Question: So I have the photograph below which is a screenshot I took of a JSON script I am trying to read from a URL. In the code section below, I managed to get the 'name' attribute and assign it to the 'name' NSString object, but when I try do the same for 'address' I get the following error:
'''
[__NSCFDictionary objectAtIndexedSubscript:]: unrecognized selector sent to instance 0x174260980
*** Terminating app due to uncaught exception 'NSInvalidArgumentException', reason: '-[__NSCFDictionary objectAtIndexedSubscript:]: unrecognized selector sent to instance 0x174260980'
'''
whats the difference between how I did it inside 'venues' than inside 'location'? I tried many different ways to do it, some including arrays, but nothing seems to work.

'''
NSURL *url = [NSURL URLWithString:urlString];
NSData *jsonData = [NSData dataWithContentsOfURL:url];
NSError *error = nil;
NSDictionary *dataDictionary = [NSJSONSerialization JSONObjectWithData:jsonData options:0 error:&error];
NSDictionary *responseDictionary = [dataDictionary objectForKey:@"response"];
NSDictionary *venueDictionary = [responseDictionary objectForKey:@"venues"];
for (NSDictionary *dict in venueDictionary) {
NSLog(@"%@", dict);
NSString *name = [dict objectForKey:@"name"];
NSDictionary *locationDictionary = [dict objectForKey:@"location"];
for (NSDictionary *locationDict in locationDictionary) {
NSString *address = [locationDict objectForKey:@"address"];
NSLog(@"%@", address);
}
}
'''
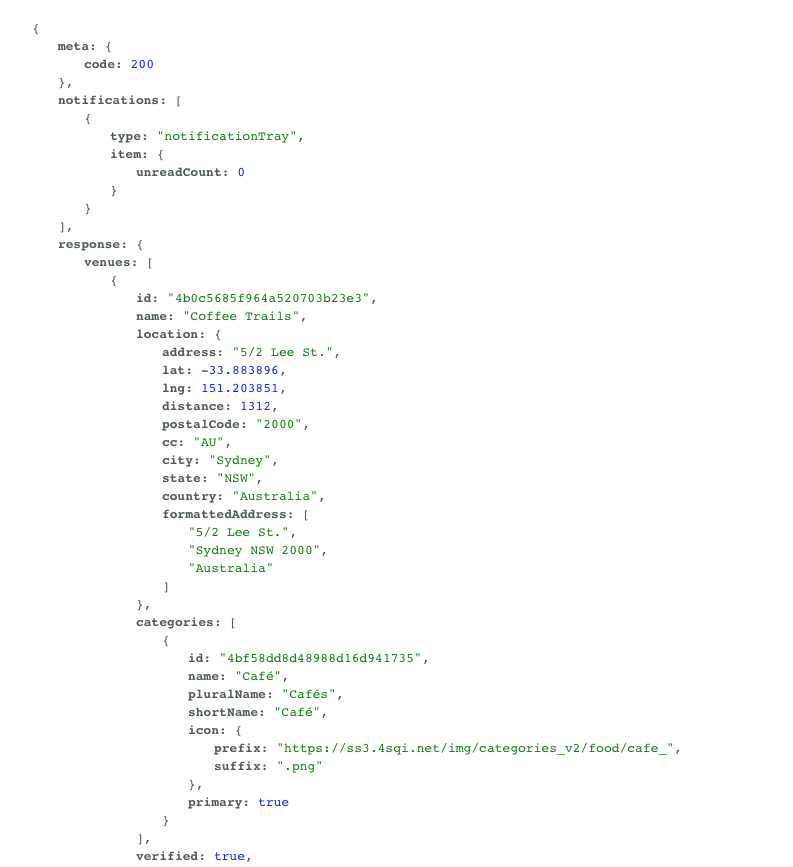
Answer: You're expecting the "location" key to point to an array, but it doesn't. It points to an object, get rid of 'for (NSDictionary *locationDict in locationDictionary) {' and just pull the address out of 'locationDictionary' instead.